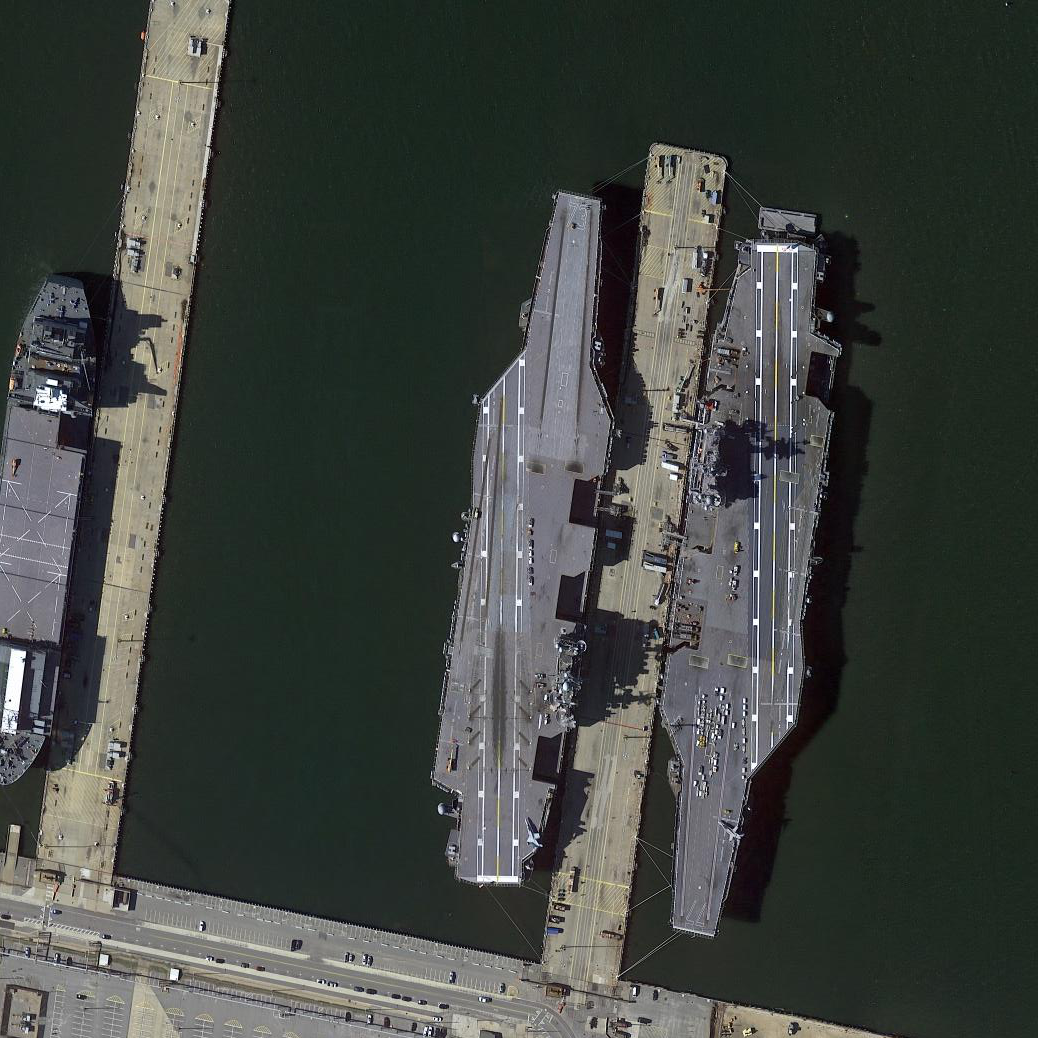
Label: Nimitz-class_aircraft_carrier